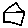
Label: house